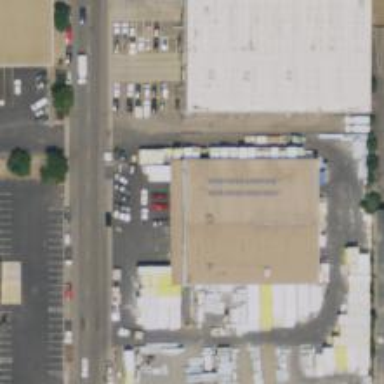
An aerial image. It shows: Industrial building.